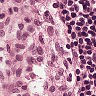
Metastatic tissue present: no